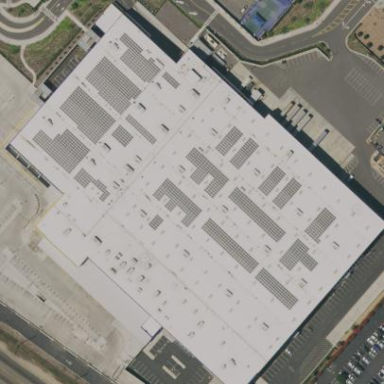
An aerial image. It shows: Retail building housing furniture shop.